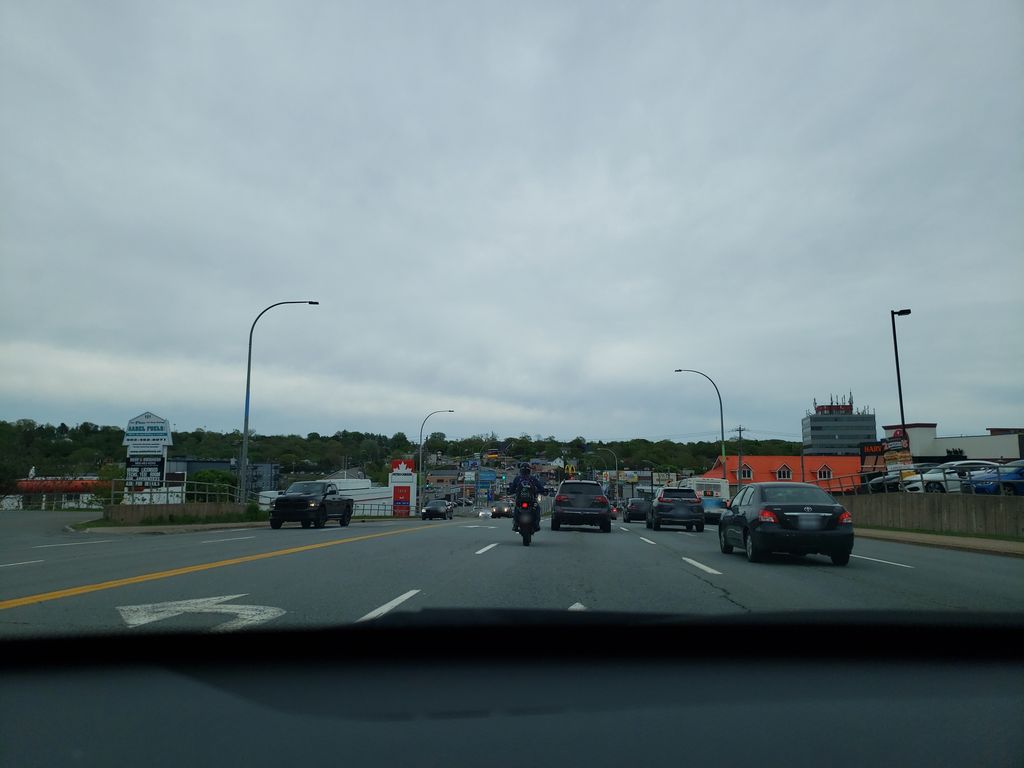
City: halifax